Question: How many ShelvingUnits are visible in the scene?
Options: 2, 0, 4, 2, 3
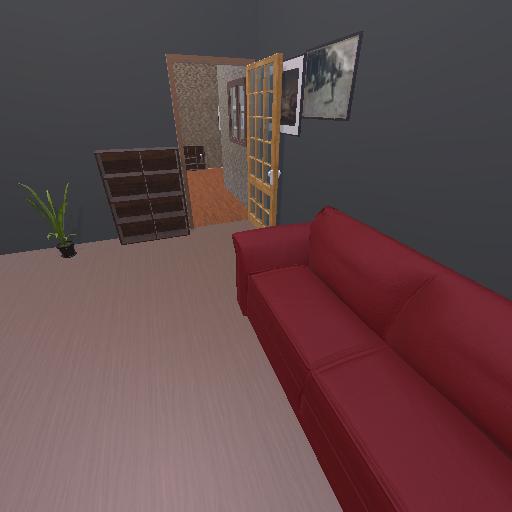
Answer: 2